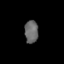
Tissue: skin
Cell type: Epithelial cells
Senescence score: 0.2472
Nuclear area (px): 301
Mean DAPI intensity: 104.302